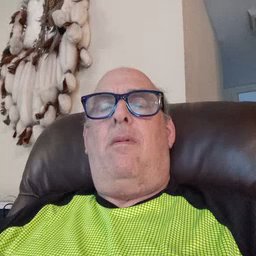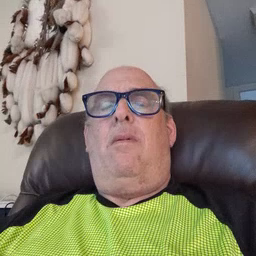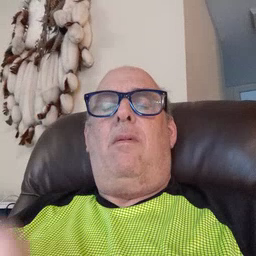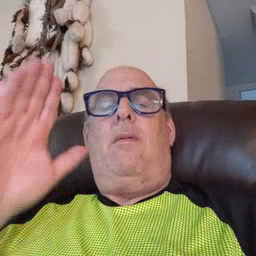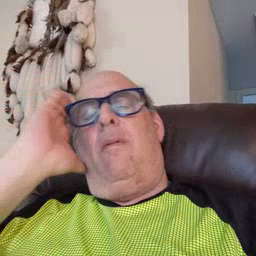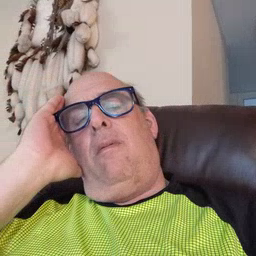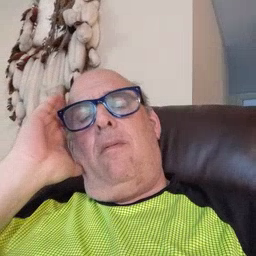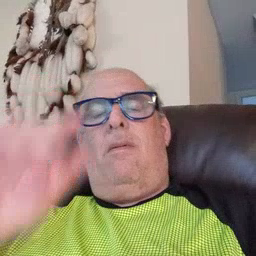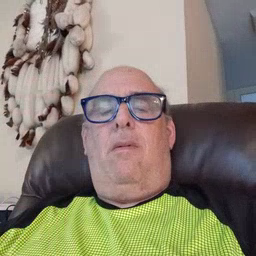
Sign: nap